Question: '''
private handleError (error: any) {
// In some advance version we can include a remote logging of errors
let errMsg = (error.message) ? error.message :
error.status ? '${error.status} - ${error.statusText}' : 'Server error';
console.error(errMsg); // Right now we are logging to console itself
return Observable.throw(errMsg);
}
startCrawlJob(crawlvalues,username,password) {
let headers = new Headers({ 'Accept': 'application/json' });
headers.append('Authorization', 'Basic ' +
btoa(username+':'+password));
let options = new RequestOptions({ headers: headers });
return this.http
.post('http://localhost:8090/Crawler_p.html',crawlvalues, options).map(res =>
res.json()
).catch(this.handleError);
}
'''
I am trying to send headers with my post request but I am unable to find any headers in my request. where could be a mistake in the above code.
below is the attached request in chrome.

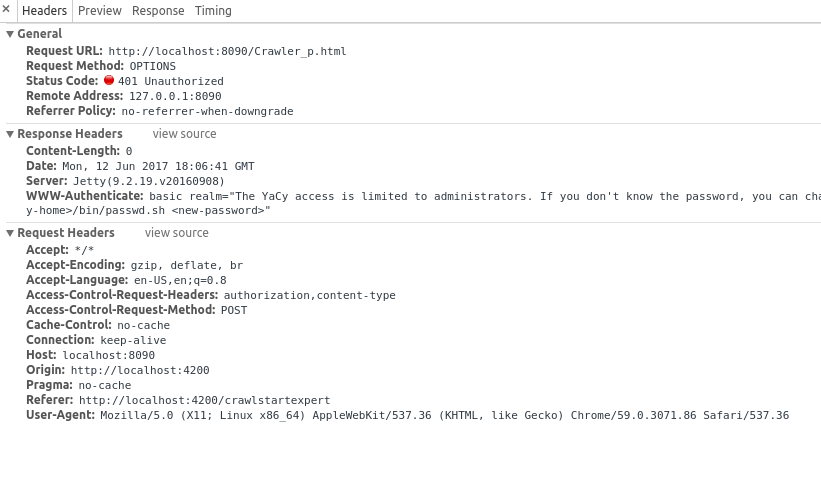
Answer: @Vivek's Response is correct.
Allow me to go more into details so you understand better what's happening:
The browser performs a preflight request using the OPTIONS http verb, which is an additional request the XHR object makes to make sure it's allowed to actually make the request.
There's no preflight unless you set custom headers, when setting these, as you do with the Authorization header, the OPTIONS request is performed. This one doesn't include those customs headers as @Vivek specifies in his response. Once you figure out why your endpoint is not responding to the preflight request, and that request succeeds, you will see the Authorization header with your basic auth credentials value.
Here's a <URL>, where I make a request to a dummy api, so you see it works after preflight request succeeds. See the code in 'app.ts'
<URL> you can read more about that preflight request.
Look at the chrome's network monitor:
<URL>
So, just fix whatever's wrong with your api resource, then your could should work just fine as @Vivek mentioned.